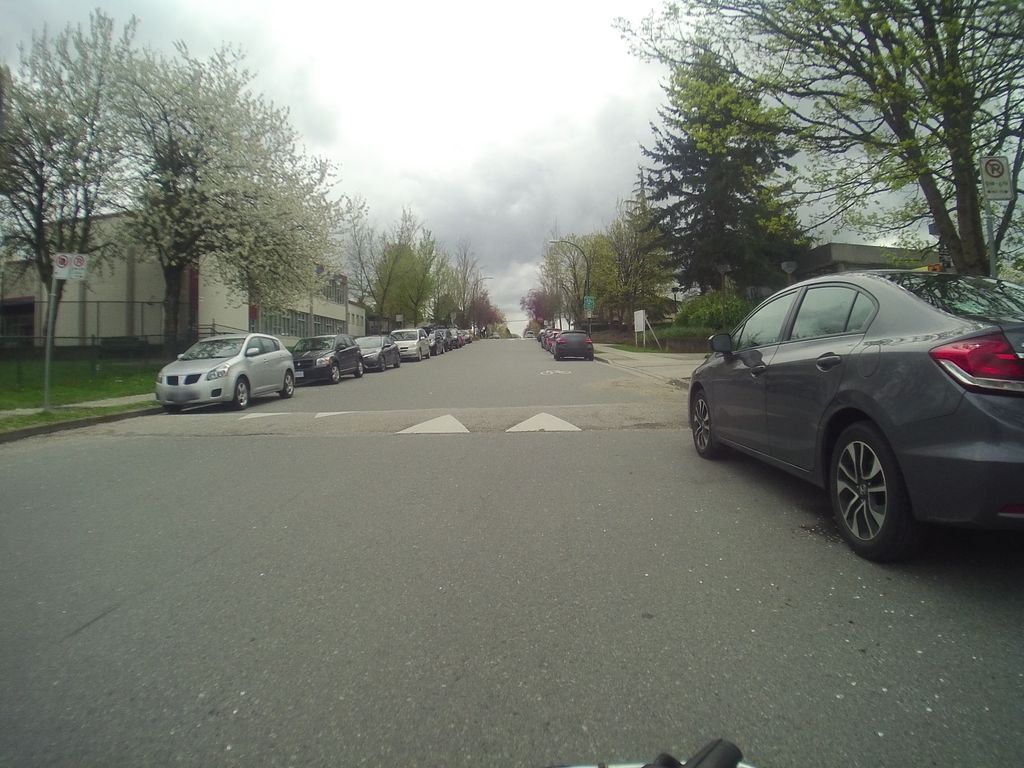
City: vancouver